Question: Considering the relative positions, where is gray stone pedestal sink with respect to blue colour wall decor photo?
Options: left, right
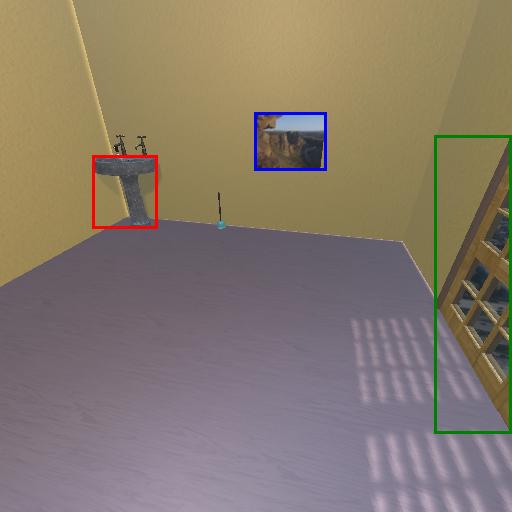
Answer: left